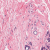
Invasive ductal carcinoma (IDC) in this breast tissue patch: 0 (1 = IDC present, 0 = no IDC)